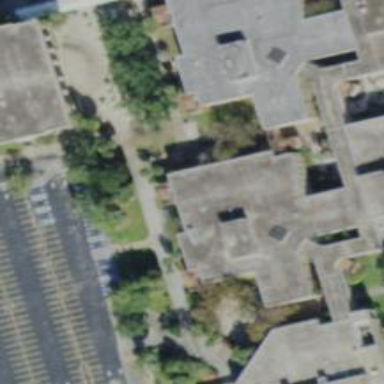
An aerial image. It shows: College building.